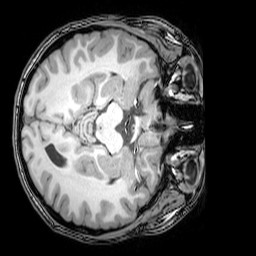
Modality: T1w
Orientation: axial
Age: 25
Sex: female
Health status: healthy
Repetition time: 0.081 s
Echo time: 0.037 s